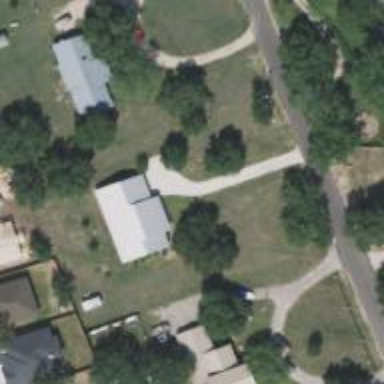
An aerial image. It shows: Driveway leading to service road.